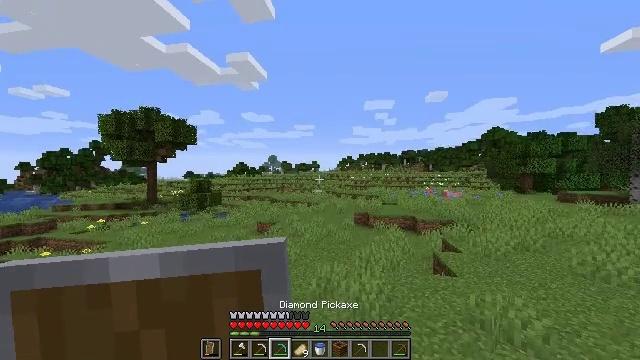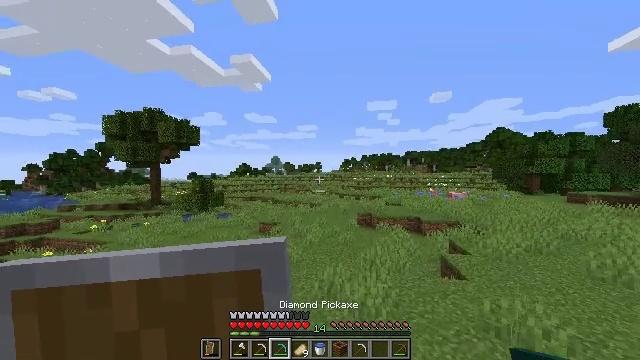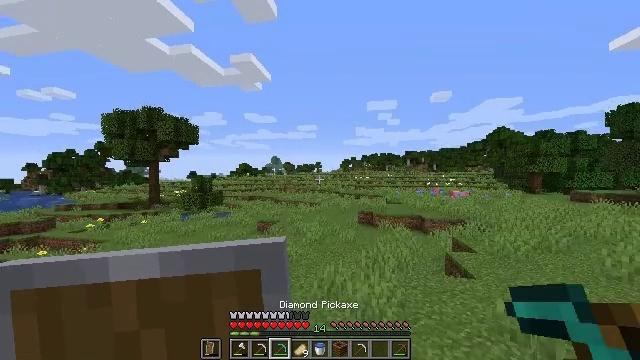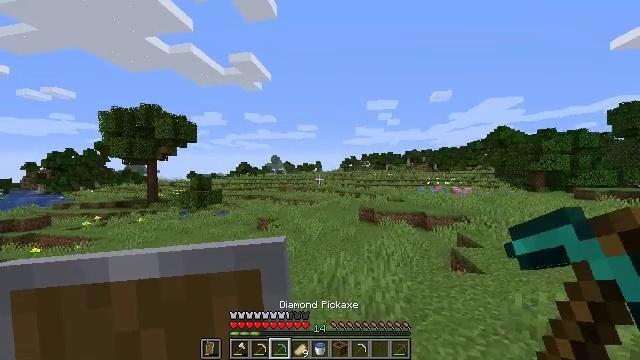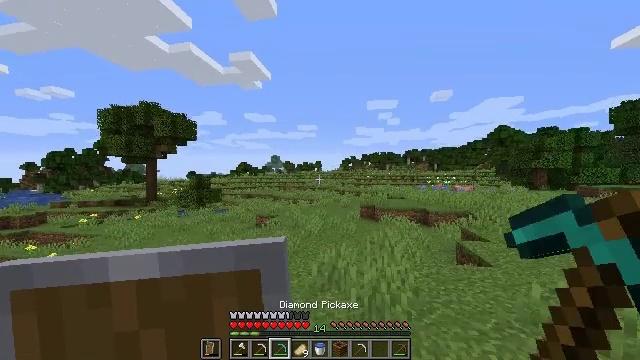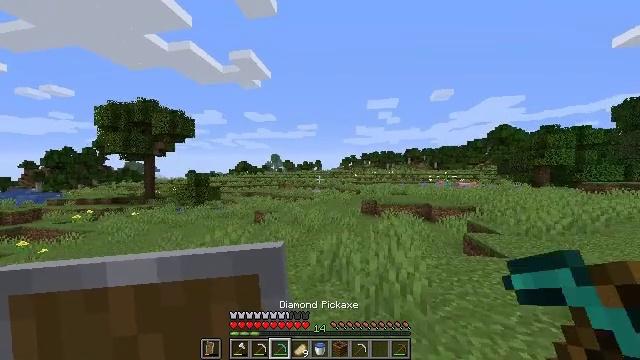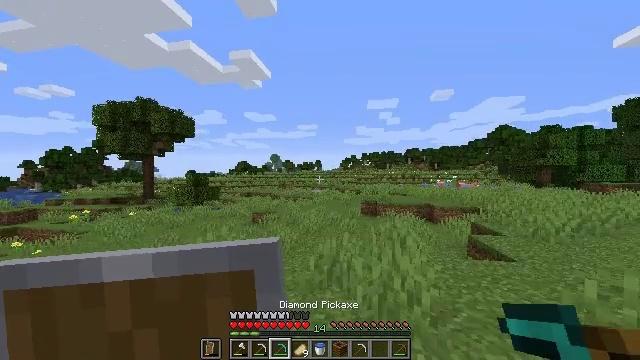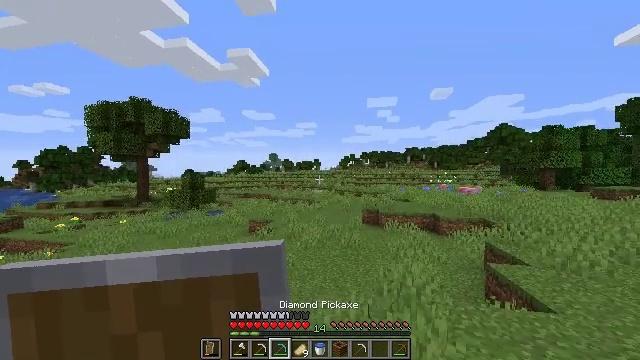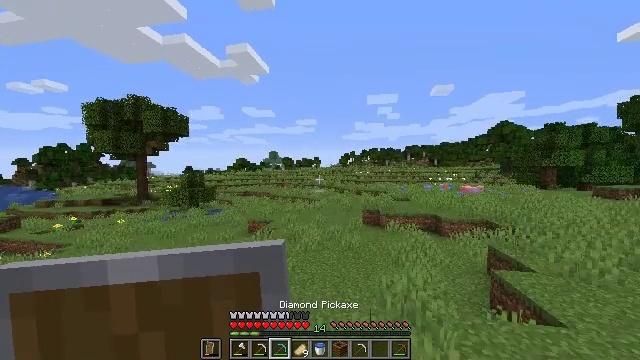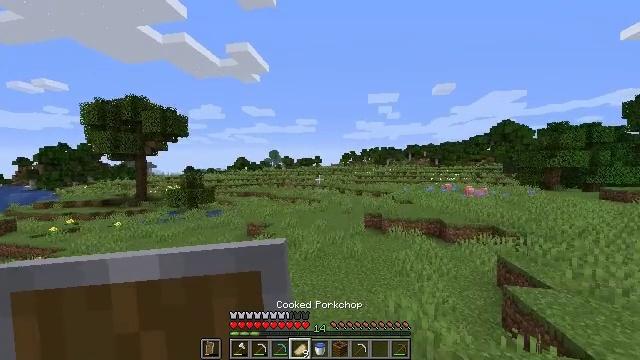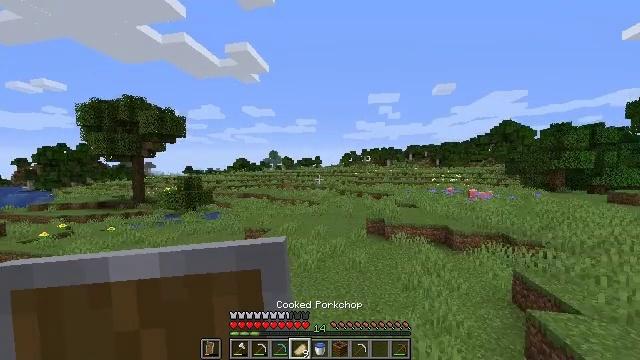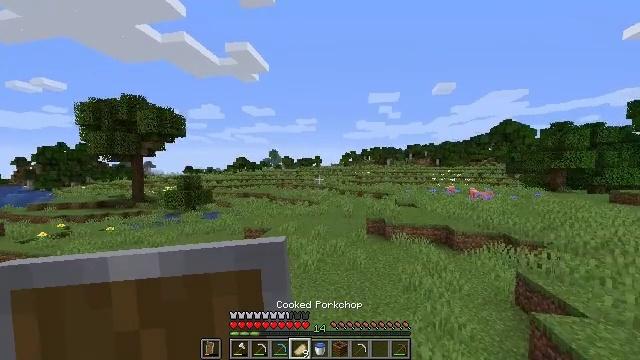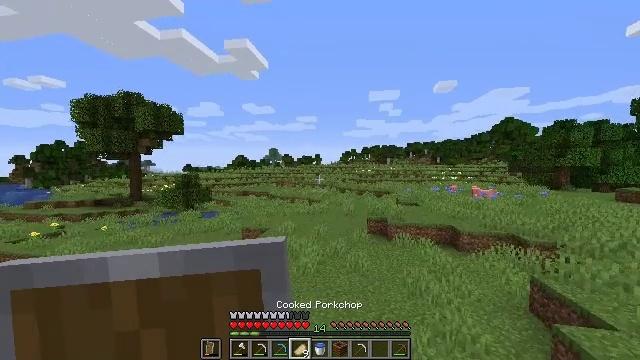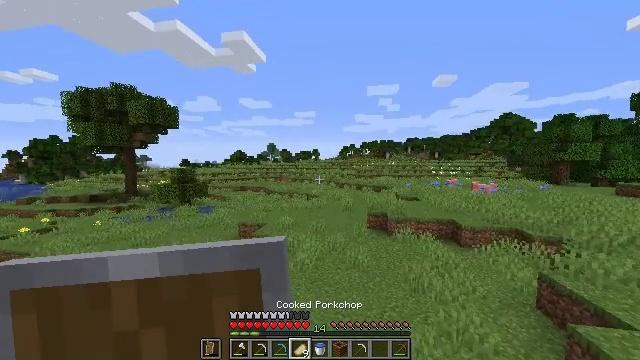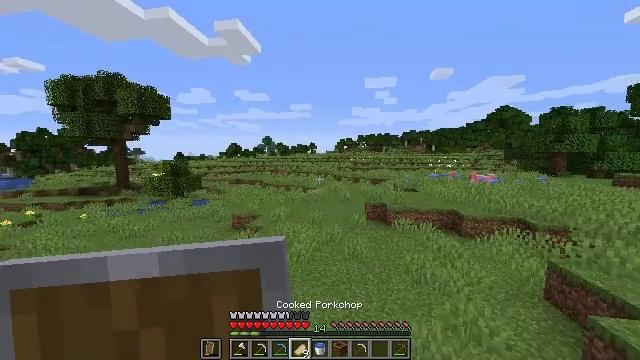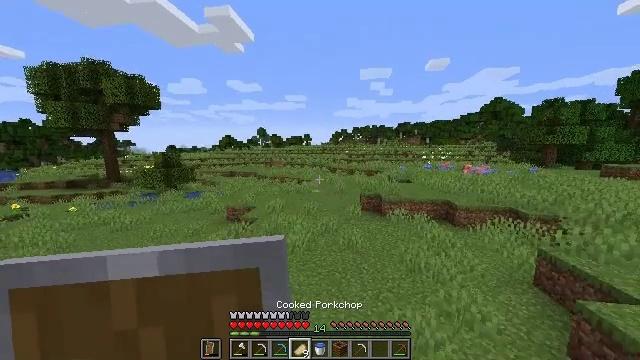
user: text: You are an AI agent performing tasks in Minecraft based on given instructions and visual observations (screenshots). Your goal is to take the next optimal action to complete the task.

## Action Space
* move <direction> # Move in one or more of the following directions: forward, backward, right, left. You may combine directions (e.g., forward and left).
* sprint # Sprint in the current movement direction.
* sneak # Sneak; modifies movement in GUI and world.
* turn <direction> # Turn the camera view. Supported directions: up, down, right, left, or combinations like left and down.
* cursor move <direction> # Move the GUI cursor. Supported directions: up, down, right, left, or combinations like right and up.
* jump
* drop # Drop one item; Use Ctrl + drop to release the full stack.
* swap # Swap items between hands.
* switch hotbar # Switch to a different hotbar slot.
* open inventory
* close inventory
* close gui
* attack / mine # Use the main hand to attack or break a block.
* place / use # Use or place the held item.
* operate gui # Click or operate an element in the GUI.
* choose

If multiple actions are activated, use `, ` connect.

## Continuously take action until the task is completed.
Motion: motion action
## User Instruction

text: Drop a cooked porkchop.
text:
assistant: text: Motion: move forward, sprint, jump
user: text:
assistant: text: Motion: move forward, sprint, jump
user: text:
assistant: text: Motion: move forward, sprint, jump
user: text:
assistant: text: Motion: move forward, sprint, jump
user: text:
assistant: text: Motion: move forward, sprint, jump
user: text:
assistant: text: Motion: move forward, sprint, jump
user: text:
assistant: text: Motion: move forward, sprint, jump
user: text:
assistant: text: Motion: move forward, sprint, jump
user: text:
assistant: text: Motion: move forward, sprint, jump
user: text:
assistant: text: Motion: move forward, sprint, jump
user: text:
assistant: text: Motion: move forward, sprint, jump
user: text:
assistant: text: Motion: move forward, sprint, jump
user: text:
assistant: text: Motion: move forward, sprint, turn down, jump
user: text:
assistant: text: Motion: move forward, sprint, turn down, jump
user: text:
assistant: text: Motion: move forward, sprint, turn right and down, jump
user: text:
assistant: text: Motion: move forward, sprint, turn right and down, jump
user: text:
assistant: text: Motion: move forward, sprint, turn right and down, jump
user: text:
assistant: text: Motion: move forward, sprint, jump
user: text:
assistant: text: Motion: move forward, sprint, jump
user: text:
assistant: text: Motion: move forward, sprint, turn right, jump
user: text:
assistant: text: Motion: move forward, sprint, turn up, jump
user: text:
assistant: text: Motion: move forward, sprint, jump
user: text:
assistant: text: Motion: move forward, sprint, jump
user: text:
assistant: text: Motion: move forward, sprint, jump
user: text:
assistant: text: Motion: move forward, sprint, turn left, jump
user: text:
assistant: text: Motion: move forward, sprint, jump
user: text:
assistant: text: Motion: move forward, sprint, jump
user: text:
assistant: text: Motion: move forward, sprint, jump
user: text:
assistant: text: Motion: move forward, sprint, jump
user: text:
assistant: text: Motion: move forward, sprint, jump